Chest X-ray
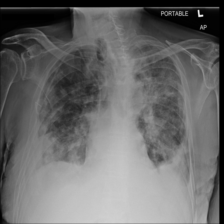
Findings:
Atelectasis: negative
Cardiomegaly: negative
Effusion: positive
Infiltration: positive
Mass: positive
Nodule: negative
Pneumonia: negative
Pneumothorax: negative
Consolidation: negative
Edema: negative
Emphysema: negative
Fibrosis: negative
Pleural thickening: negative
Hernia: negative